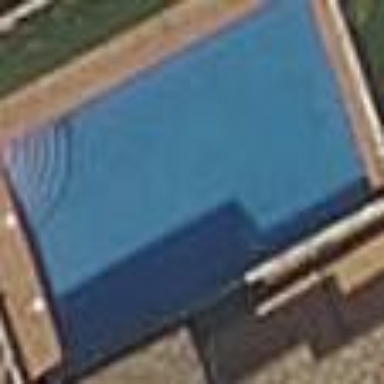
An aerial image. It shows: Swimming pool located in leisure land.